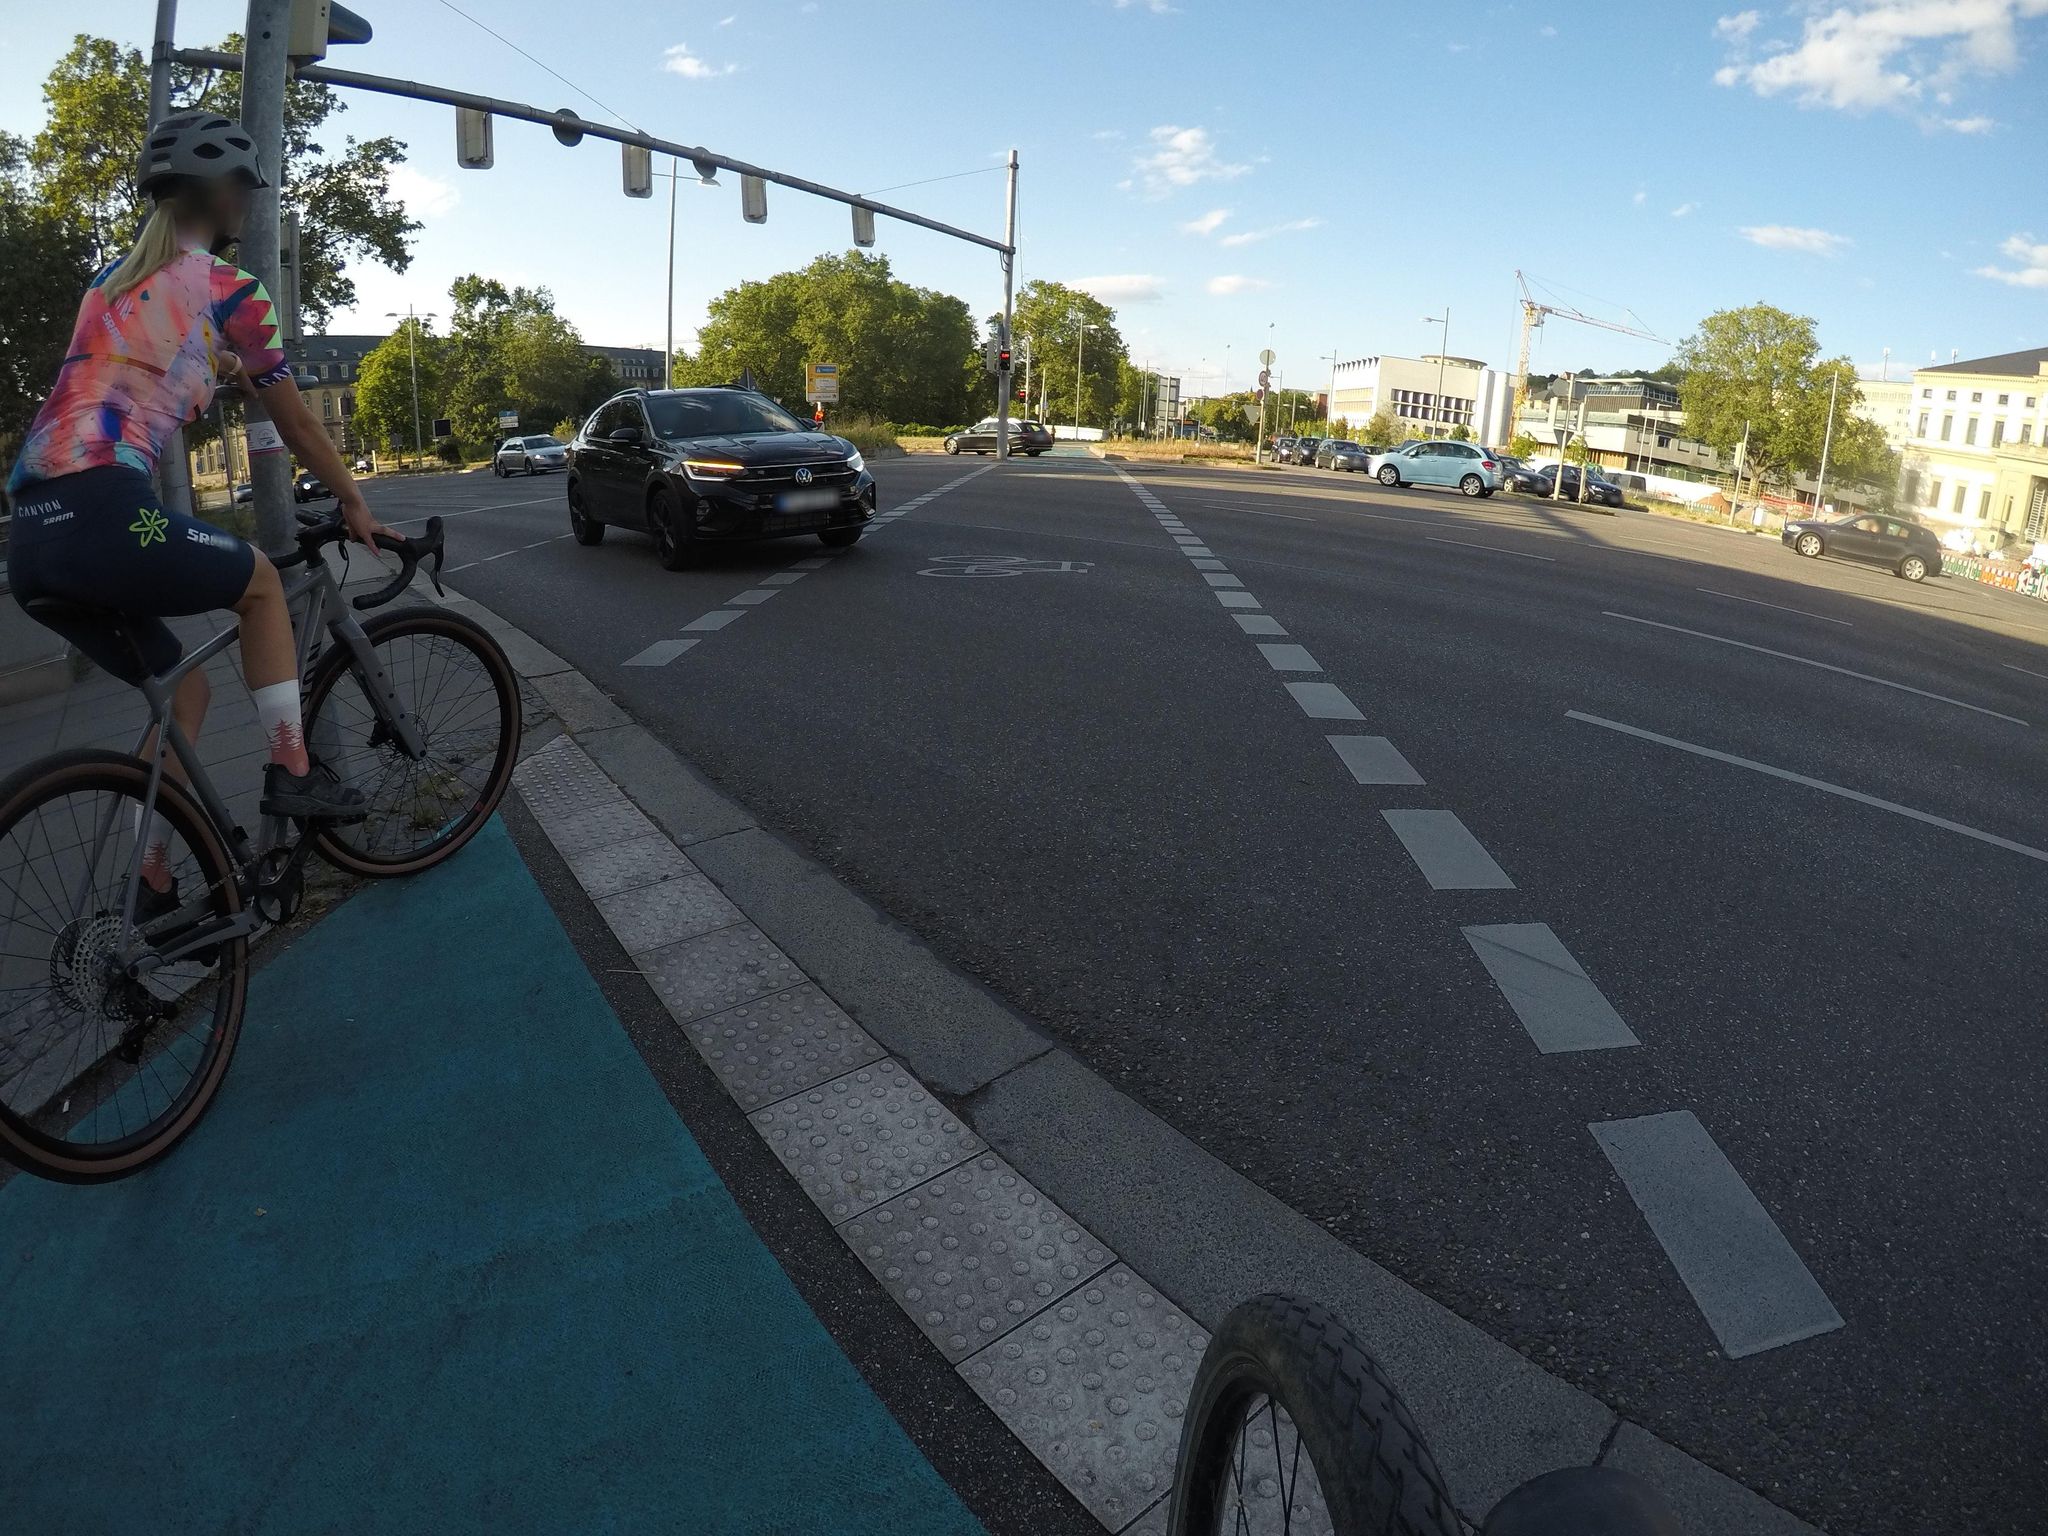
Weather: clear
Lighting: day
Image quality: good
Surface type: cycling surface
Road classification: footway, path
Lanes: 3
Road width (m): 6
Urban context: urban centre
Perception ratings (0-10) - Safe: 8.21, Lively: 9.32, Beautiful: 4.9, Boring: 1.94, Depressing: 1.48, Wealthy: 2.1